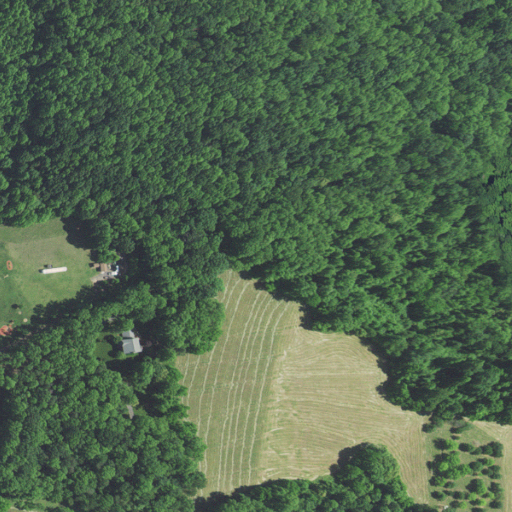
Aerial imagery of mountain in North Carolina named Byrd Mountain containing deciduous forest, mixed forest, pasture, open development, and shrub